Question: As I am trying to work on a project I have taken the source code from github and opened it in Android Studio. After syncing there is no error in the whole code but when I run the app it shows so many errors:

These are the errors shown in the app. .
So basically can anyone tell me how to run a flutter app downloaded from any other sources like github?
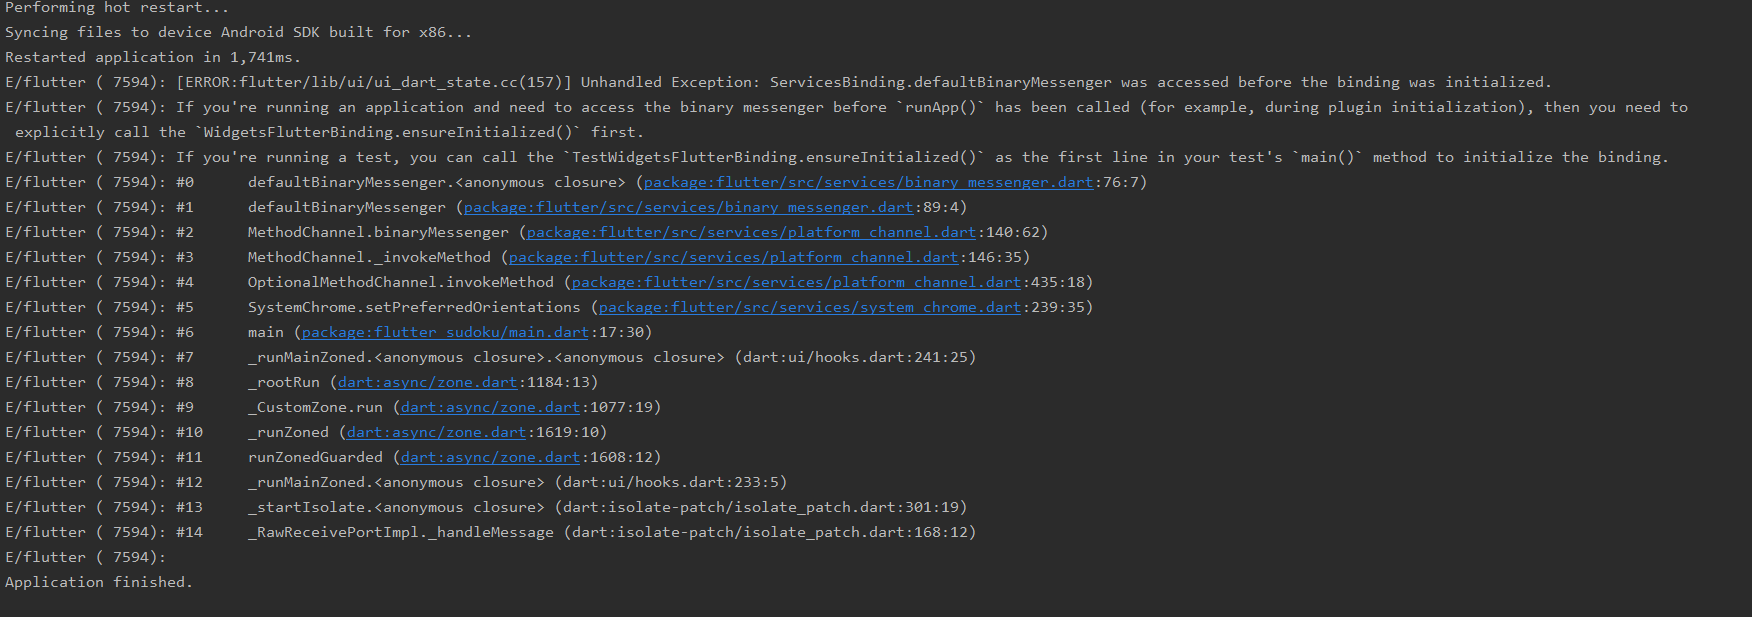
Answer: This is an issue already brought up <URL>. You should post the code indicated in the console. The important part seems to be line "#6" of the log, with the package flutter_sudoku 'lib/main.dart' file at line 17.
And looking at the github repository, indeed, they are making the main function "await" fot the system orientation to be ready here
'''
void main() => SystemChrome.setPreferredOrientations([DeviceOrientation.portraitUp, DeviceOrientation.portraitDown])
.then((_) {
runApp(
BlocProvider(
bloc: UserDataBloc(),
child: MyApp(),
)
);
});
'''
You must call 'WidgetsFlutterBinding.ensureInitialized();' before the await function
'''
void main() {
WidgetsFlutterBinding.ensureInitialized();
SystemChrome.setPreferredOrientations(
[DeviceOrientation.portraitUp, DeviceOrientation.portraitDown]).then((_) {
runApp(BlocProvider(
bloc: UserDataBloc(),
child: MyApp(),
));
});
}
'''